Question: I am trying to create a screen for a blackberry 5.0+ app that has a banner at the top and then a 'Browserfield' underneath that views an external site. The banner is hosted on one site and the content for the 'BrowserField' is hosted on another.
Originally I tried using 2 BrowserFields but had issues when several devices did not display the banner and only showed the content underneath. Furthermore when another screen with the same setup was displayed the app would crash with an 'IllegalStateException'. I did a bit of research and it seems that 'BrowserField' seems to have some <URL>
So in order to get around this issue I have combined both 'BrowserField's into one, using the <URL>, with the hopes of displaying the Banner ad in the first frame and the content underneath in the second frame.
The html I made works in a normal browser:
'''
<!DOCTYPE html>
<html>
<frameset rows="10%,90%">
<frame scrolling="no" src="http://4.bp.blogspot.com/_CZ1HhhanNgc/TI0xscVLW8I/AAAAAAAABps/sfeO4E3234k/s1600/head-mp-700x88.jpg" noresize="noresize" frameborder="0">
<frame src="http://www.penny-arcade.com" frameborder="0">
</frameset>
</html>
'''
What I am doing is reading the html in as text, removing the '
' and '
's and then putting it in the following method: 'browserField.displayContent(html,"http://localhost");'
<URL>, but instead on the simulator I get this:

On the device I get a blank screen. I don't know whats going on with the 'displayContent()' method, so I would assume that it doesn't allow external sites? I don't really know what my options are from this point on. Is there some kind of fix for this, some library that I can use or some other way to implement this?
---
# Edit:
So @Nate suggested a change to the 'DOCTYPE' tag, and posted a screenshot of the html working. However I did this and I still get the same results, so I am going to post the code I'm using to make the screen. Here it is:
'''
public final class MyScreen extends MainScreen
{
/**
* Creates a new MyScreen object
*/
private BrowserField browserField;
public MyScreen()
{
// Set the displayed title of the screen
setTitle("MyTitle");
BrowserFieldConfig config = new BrowserFieldConfig();
config.setProperty(BrowserFieldConfig.VIEWPORT_WIDTH, new Integer(Display.getWidth()));
config.setProperty(BrowserFieldConfig.NAVIGATION_MODE,
BrowserFieldConfig.NAVIGATION_MODE_POINTER);
config.setProperty(BrowserFieldConfig.INITIAL_SCALE, new Float(1.0));
config.setProperty(BrowserFieldConfig.USER_SCALABLE, Boolean.FALSE);
//supposed to prevent InvalidStateException from refreshing sometimes
ProtocolController eventsProtocolController = new ProtocolController(browserField)
{
public void handleNavigationRequest(BrowserFieldRequest request) throws Exception
{
browserField.setFocus();
super.handleNavigationRequest(request);
}
};
config.setProperty(BrowserFieldConfig.CONTROLLER, eventsProtocolController);
browserField = new BrowserField(config);
try
{
String embeddedLinkFrame = readTextFile("frame.html");
browserField.displayContent(embeddedLinkFrame, "http://localhost");
}
catch (Exception e)
{
System.out.println(e.getMessage());
}
add(browserField);
}
public String readTextFile(String fName)
{
String result = null;
DataInputStream is = null;
try
{
is = new DataInputStream(getClass().getResourceAsStream("/" + fName));
byte[] data = IOUtilities.streamToBytes(is);
result = new String(data);
}
catch (IOException e)
{
System.out.println(e.getMessage());
}
finally
{
try
{
if (null != is)
is.close();
}
catch (IOException e)
{
System.out.println(e.getMessage());
}
}
return result;
}
}
'''
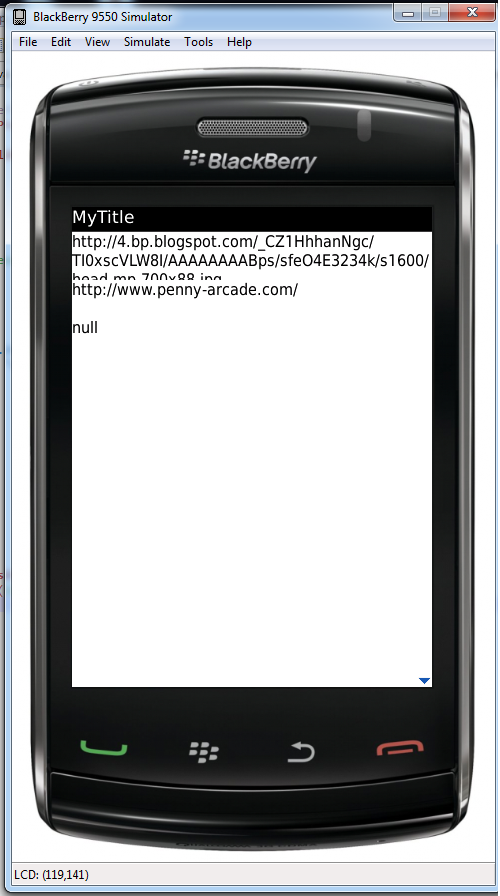
Answer: Ok, my apologies for the first answer. I think 'DOCTYPE' was a red herring (but I didn't have your Java at the time).
I see a few potential problems:
## Network Connectivity
First, as is always the case, make sure you have network connectivity for your device, or simulator. That may include the MDS simulator running. You can always test connectivity with the normal app, checking a website you know to be running. I believe that if you have a total lack of connectivity (i.e. network disabled), then you will get your frames showing just the text / URLs. However, I believe it will also have something like this:
> Could not select proper Transport Descriptor for: <URL>
instead of showing 'null', as you show.
## Adding BrowserField
Next, I think <URL> with you asking the browser field to display content you've added the field. Simply switch the order of those two lines of code to this:
'''
add(browserField);
try
{
String embeddedLinkFrame = readTextFile("frame.html");
browserField.displayContent(embeddedLinkFrame, "http://localhost");
}
catch (Exception e)
{
System.out.println(e.getMessage());
}
'''
I believe the behaviour if you have these lines out of order, however, is just to get a browser field.
## Viewport Properties
Lastly, I would not recommend setting page properties programmatically, as you've done. Although this is not going to keep your page from displaying, I'd recommend putting those properties in HTML 'meta' elements:
'''
<head>
<meta name="viewport" content="width=device-width, initial-scale=1.0, minimum-scale=1.0, maximum-scale=1.0, user-scalable=no">
</head>
'''
<URL>
---
## Update: Protocol Controller
Unfortunately, my simulator is acting up, and declining to support hot-swap right now. So, it's hard for me to run many times, and collect decisive results. But, it looks to me like removing your 'ProtocolController' object prevents this problem from happening for me. (maybe you can clarify you're using the protocol controller in this situation?). <URL>, you might look carefully at the poster's full comments about it's usefulness.